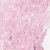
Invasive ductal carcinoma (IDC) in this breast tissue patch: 0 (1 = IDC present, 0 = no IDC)